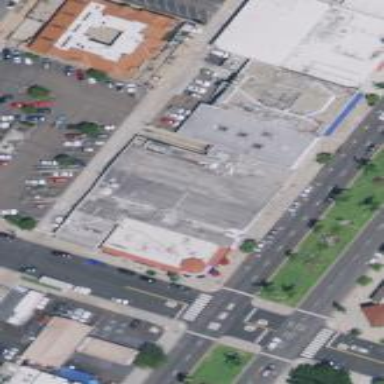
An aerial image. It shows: Supermarket building.